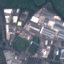
Land use / land cover: Industrial